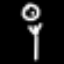
Label: fork